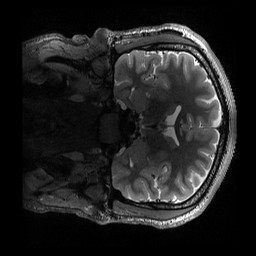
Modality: T2w
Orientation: coronal
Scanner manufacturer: siemens
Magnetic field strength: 3 T
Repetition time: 3.2 s
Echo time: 0.564 s